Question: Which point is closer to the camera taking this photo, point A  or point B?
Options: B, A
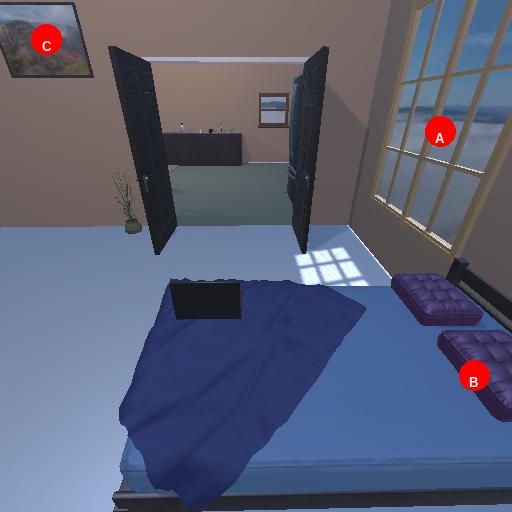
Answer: B